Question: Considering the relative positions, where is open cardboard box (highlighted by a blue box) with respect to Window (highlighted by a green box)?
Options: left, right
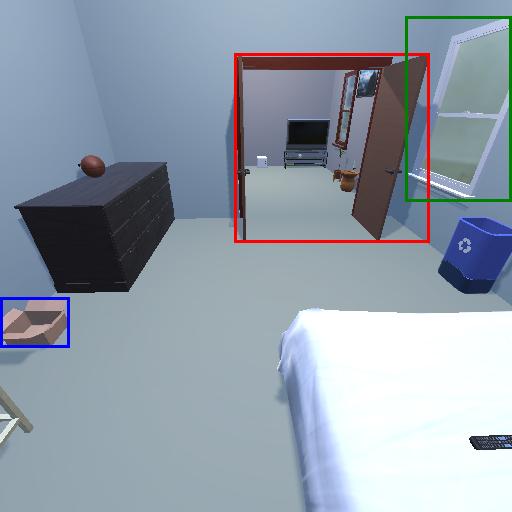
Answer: left